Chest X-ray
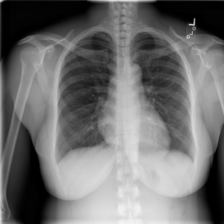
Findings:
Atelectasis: negative
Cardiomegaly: negative
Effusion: negative
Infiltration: negative
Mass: negative
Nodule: positive
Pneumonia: negative
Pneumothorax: negative
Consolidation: positive
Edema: negative
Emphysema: negative
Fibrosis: negative
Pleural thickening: negative
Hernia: negative